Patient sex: M
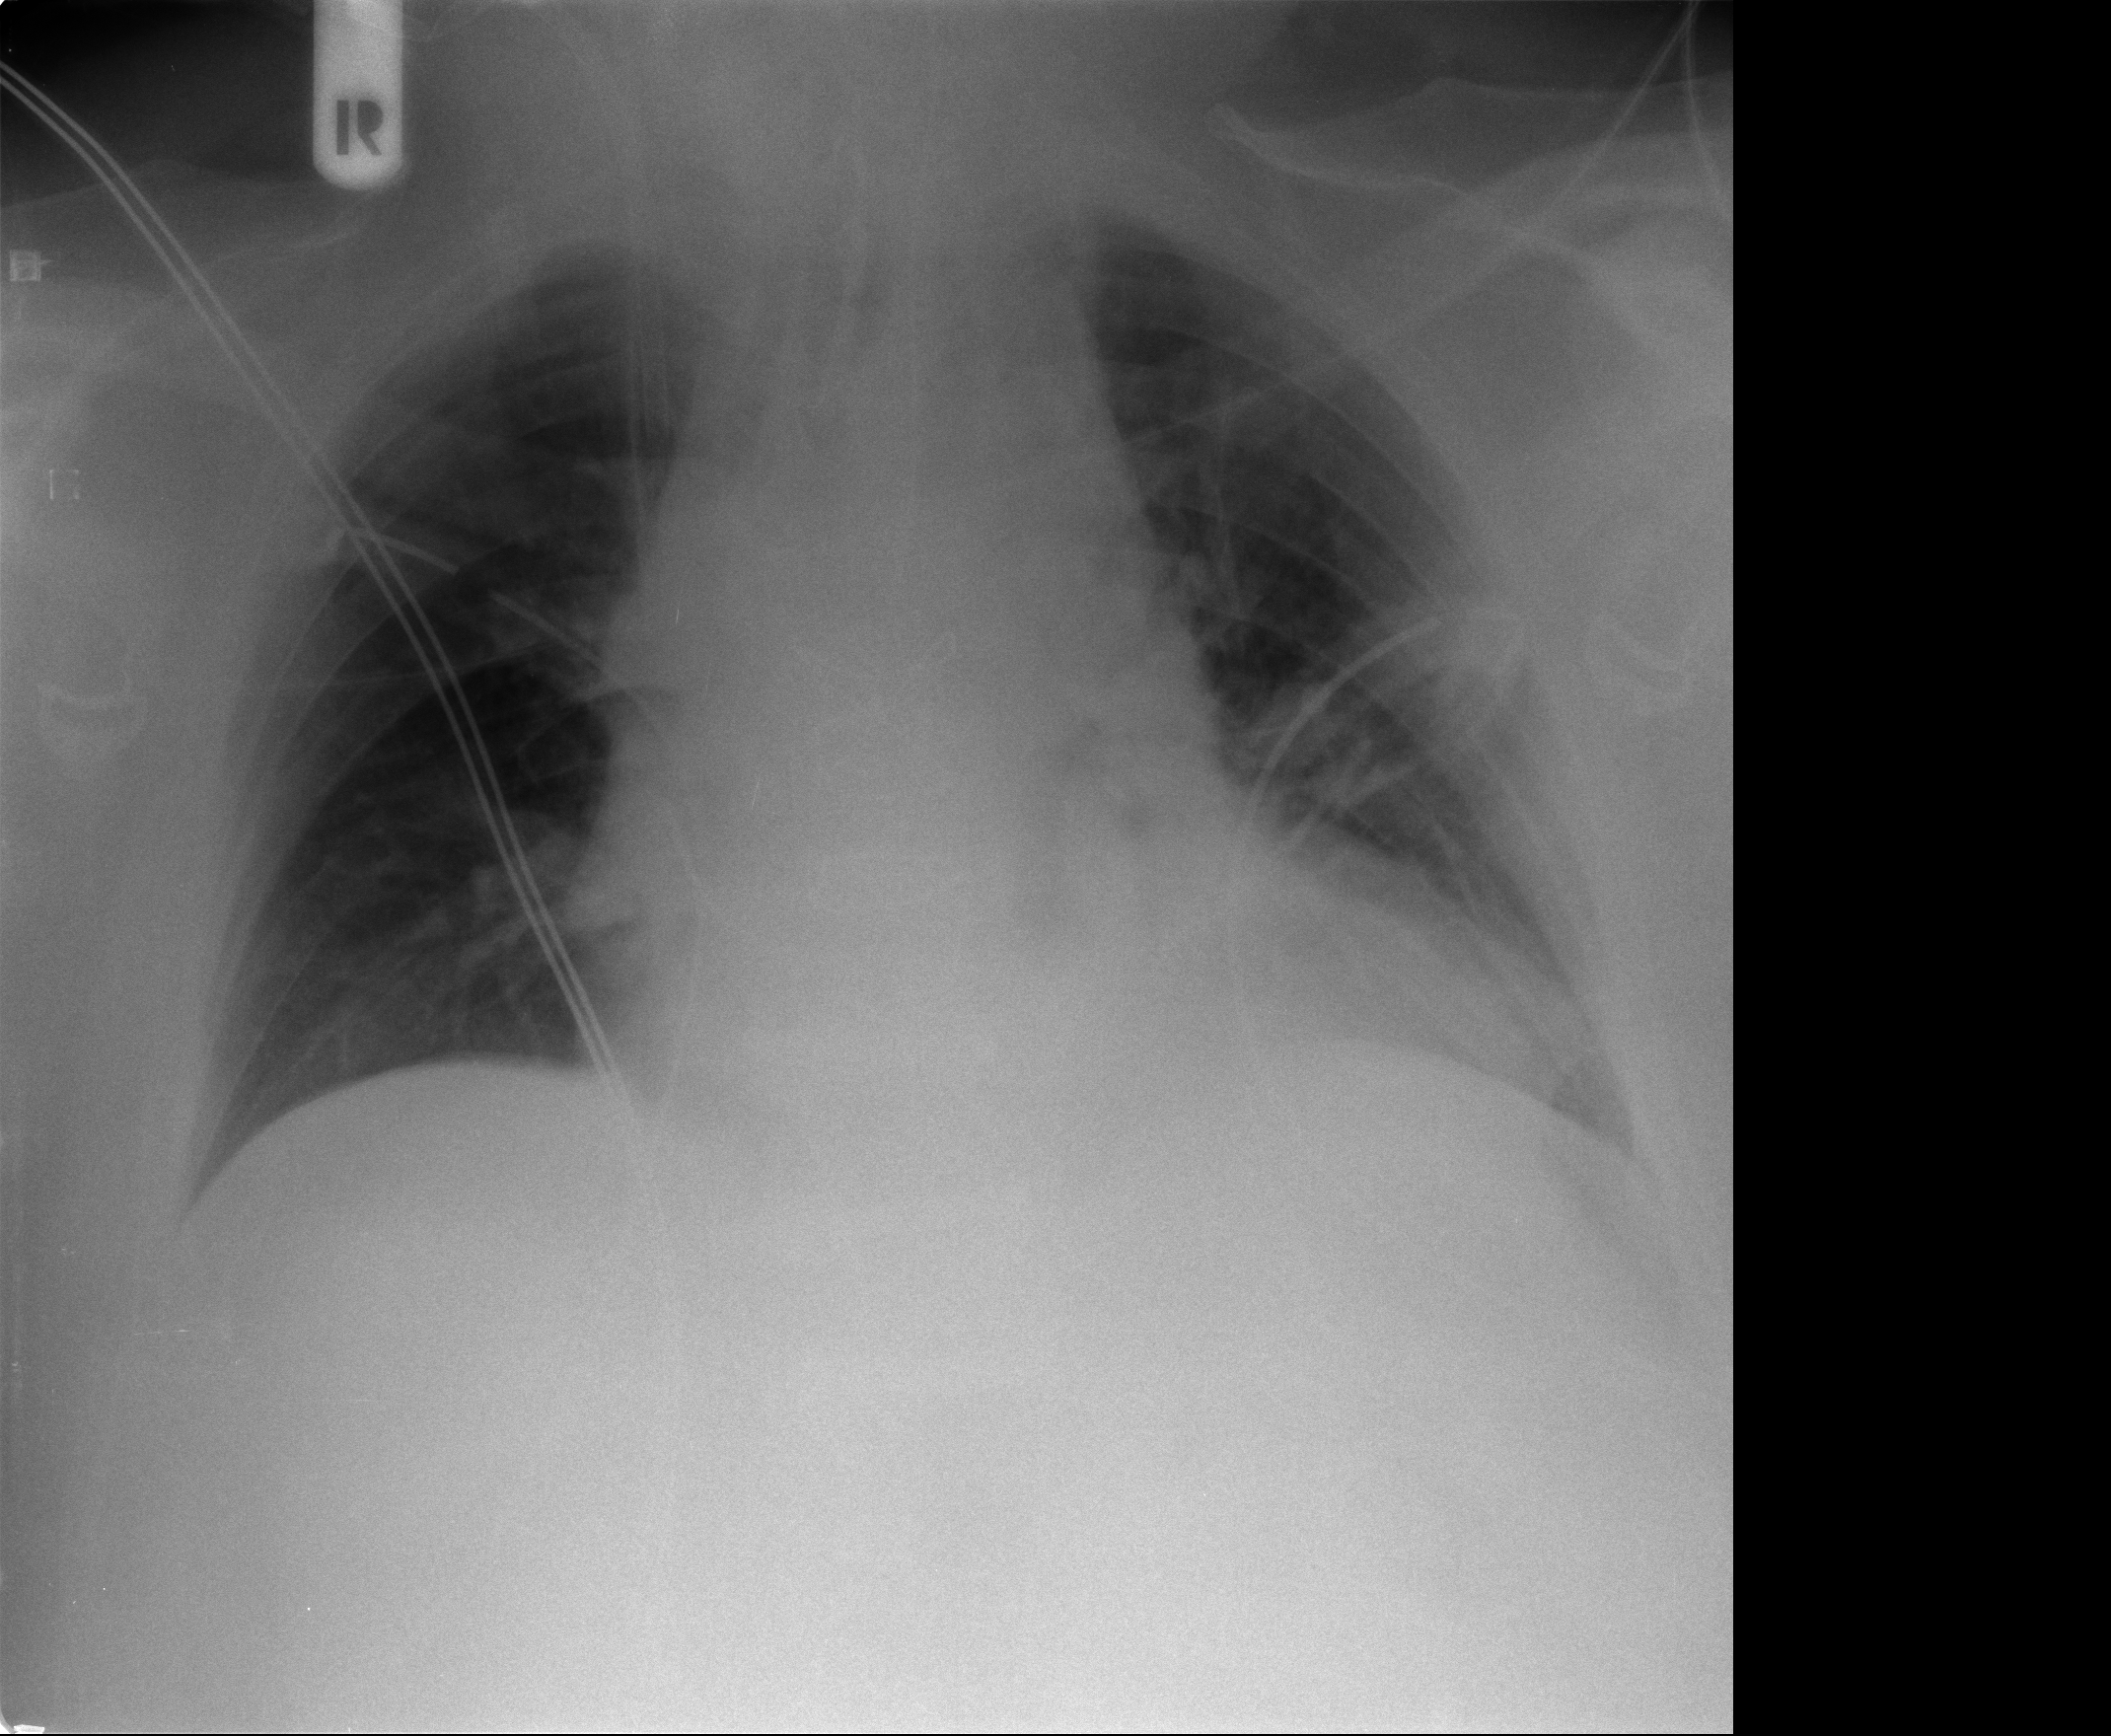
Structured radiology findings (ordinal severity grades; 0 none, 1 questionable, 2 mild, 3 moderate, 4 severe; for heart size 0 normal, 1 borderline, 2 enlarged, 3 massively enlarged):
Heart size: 0
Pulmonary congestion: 0
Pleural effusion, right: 0
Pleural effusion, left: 2
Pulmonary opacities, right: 0
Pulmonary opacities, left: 0
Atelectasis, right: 2
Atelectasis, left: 2